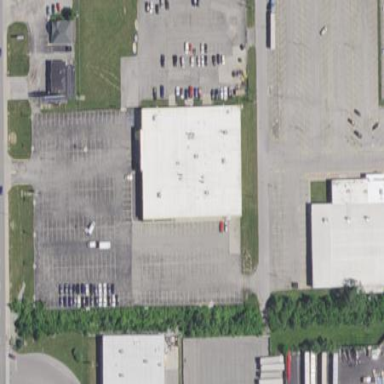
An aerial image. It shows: Car repair shop located in building.